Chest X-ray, PA view. Patient: 8 years old, sex M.
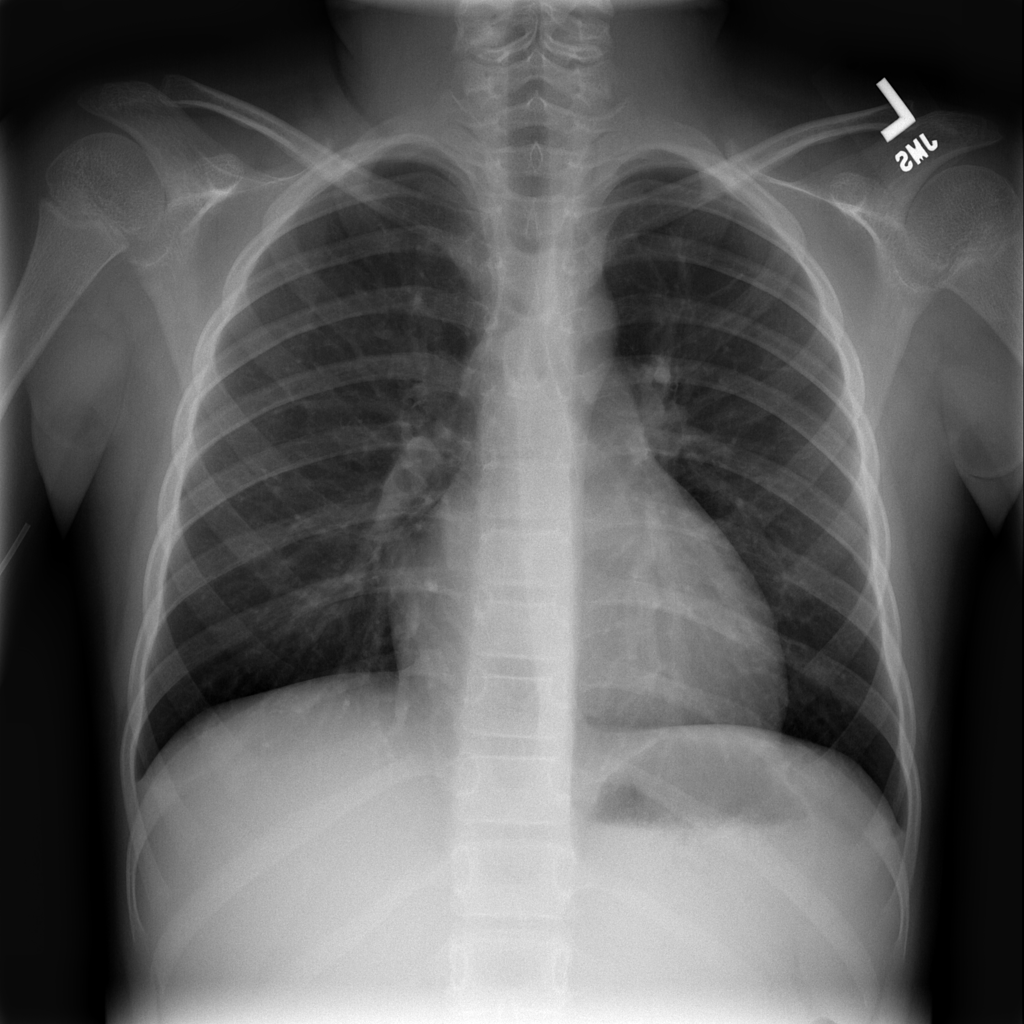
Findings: No Finding